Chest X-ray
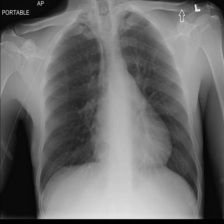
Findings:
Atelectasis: negative
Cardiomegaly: negative
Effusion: negative
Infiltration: negative
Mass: negative
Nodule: negative
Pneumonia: negative
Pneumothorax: negative
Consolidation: negative
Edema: negative
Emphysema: negative
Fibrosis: negative
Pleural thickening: negative
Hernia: negative